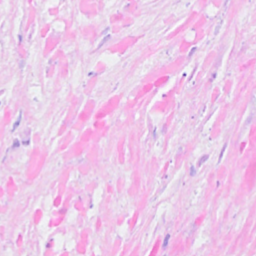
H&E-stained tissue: Breast